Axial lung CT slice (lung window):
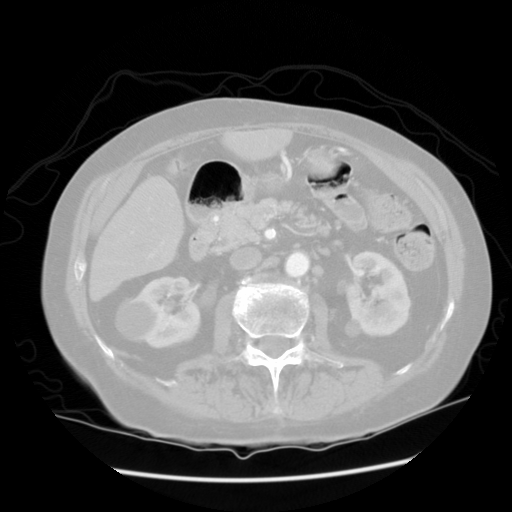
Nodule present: no